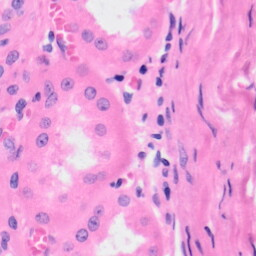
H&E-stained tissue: Kidney